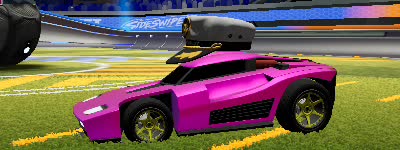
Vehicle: breakout